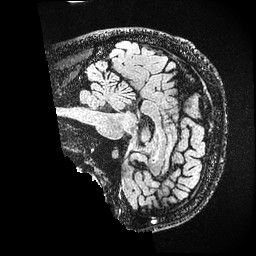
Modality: FLAIR
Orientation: sagittal
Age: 46
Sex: male
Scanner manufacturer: ge
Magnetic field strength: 3 T
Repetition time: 4.802 s
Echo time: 0.1161 s